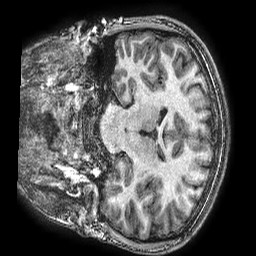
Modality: T1w
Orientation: coronal
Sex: male
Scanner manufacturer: ge
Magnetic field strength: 3 T
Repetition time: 0.0077 s
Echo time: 0.003436 s